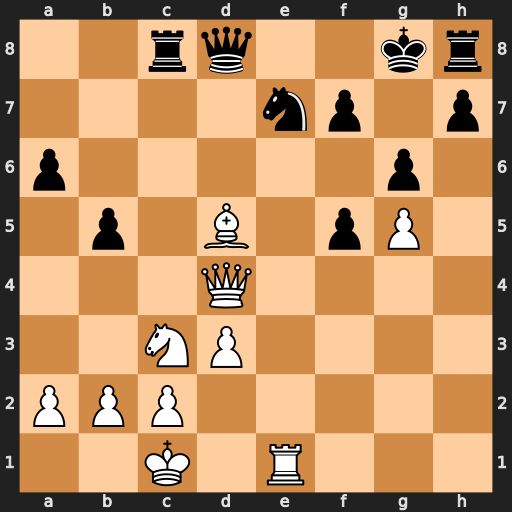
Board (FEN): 2rq2kr/4np1p/p5p1/1p1B1pP1/3Q4/2NP4/PPP5/2K1R3
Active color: w
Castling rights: -
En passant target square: -
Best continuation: Bxf7+ Kxf7 Qf6+